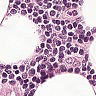
Metastatic tissue present: no